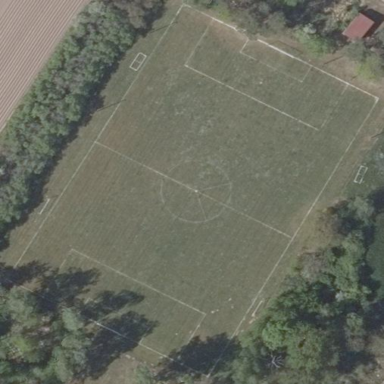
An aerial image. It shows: Soccer pitch for leisure land activities.